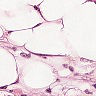
Metastatic tissue present: yes